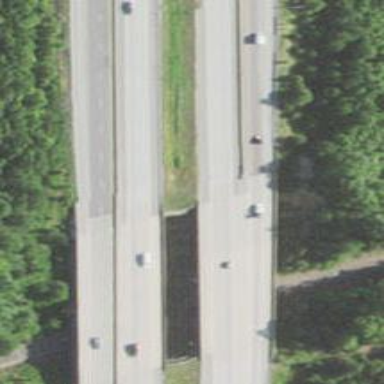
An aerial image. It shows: Motorway link bridge.